Question: I created two custom UIBarButtonItems from interface builder and assigned them both width of 20.
However, the result is both of UIBarButtonItem have a fixed width of 44. As shown in this screenshot:

Is there a way to reduce the width of these UIBarButtonItems?
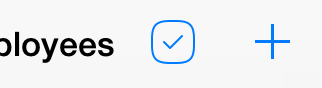
Answer: You can init any UIView class as a UIBarButtonItem
Here is a UIButton...
'''
UIButton *button = [UIButton buttonWithType:UIButtonTypeCustom];
[button setBackgroundImage:[UIImage imageNamed:@"my_bar_button.png"] forState:UIControlStateNormal];
[button sizeToFit];
[button addTarget:target action:action forControlEvents:UIControlEventTouchUpInside];
return [[UIBarButtonItem alloc] initWithCustomView:button];
'''
That button will size to fit the image my_bar_button.png... can be any size..